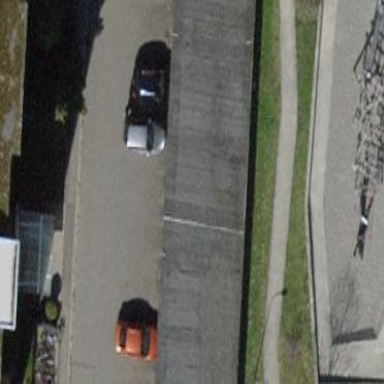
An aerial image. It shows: Group of garages.